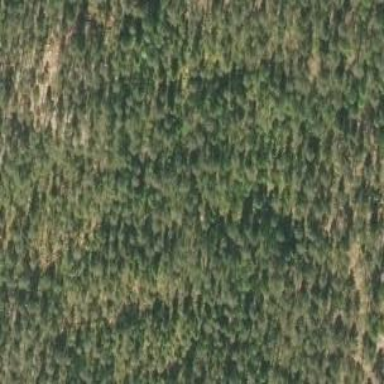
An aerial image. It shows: Woodland with needle-leaved trees.